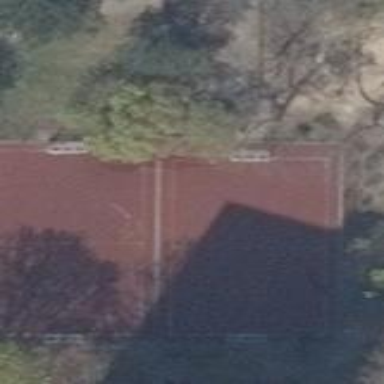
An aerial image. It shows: Soccer pitch with clay surface for leisurely sports activities.